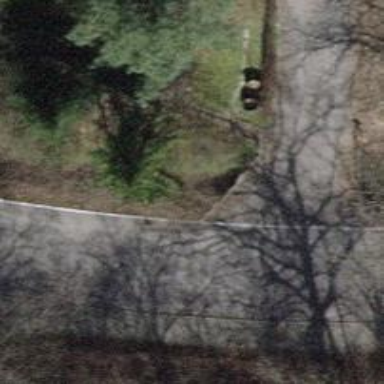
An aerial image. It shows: Culvert tunnel.